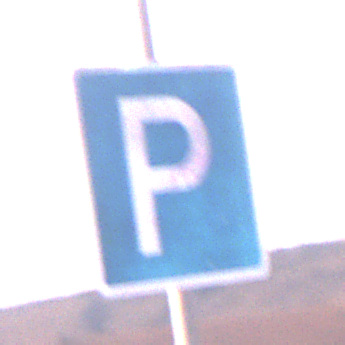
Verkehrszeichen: Parken
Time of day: SunriseSunset
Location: Outdoor (Nature)
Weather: PartlyCloudy
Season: NotSpecified
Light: Natural